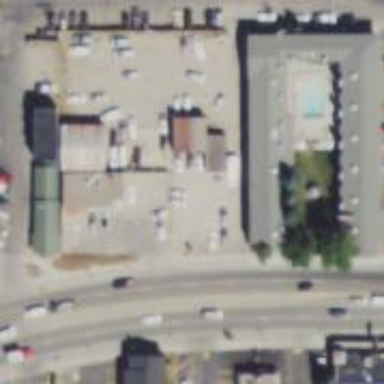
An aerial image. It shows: Car rental facility.